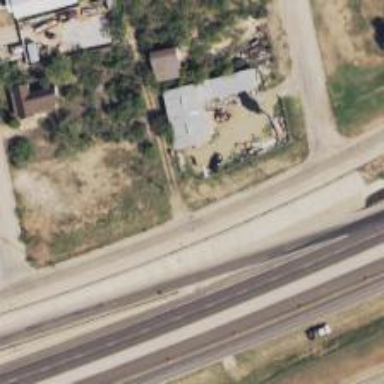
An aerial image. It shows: Tertiary road with frontage road along it.